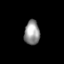
Tissue: skin
Cell type: Epithelial cells
Senescence score: 0.2764
Nuclear area (px): 367
Mean DAPI intensity: 147.267